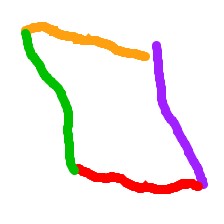
Shape: parallelogram